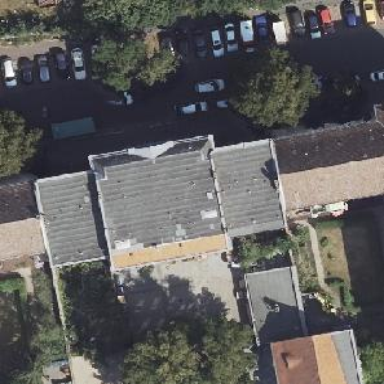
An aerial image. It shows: School building.